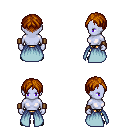
a pixel art fantasy rpg character, female body template, dark elf, purple skin, overskirt, gold greaves, brunette parted hairstyle, leather bracers, black shoes, four views (front, back, left, right), 2x2 character sprite sheet, small pixel art, hard edges, no anti-aliasing